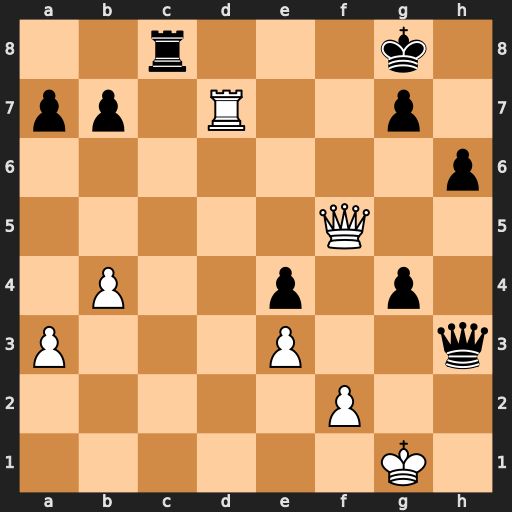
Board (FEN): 2r3k1/pp1R2p1/7p/5Q2/1P2p1p1/P3P2q/5P2/6K1
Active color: w
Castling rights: -
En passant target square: -
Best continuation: Qf7+ Kh8 Qxg7#